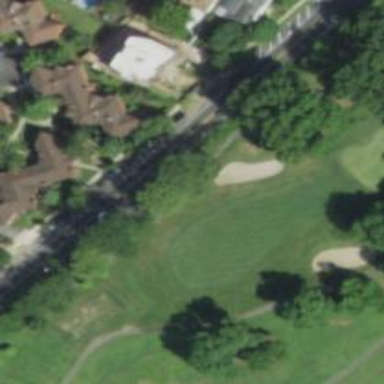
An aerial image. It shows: Golf fairway surrounded by grass.